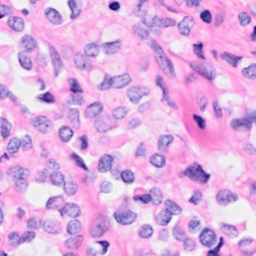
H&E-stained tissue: Breast